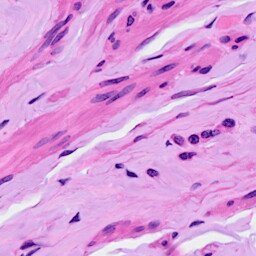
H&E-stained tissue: Ovarian